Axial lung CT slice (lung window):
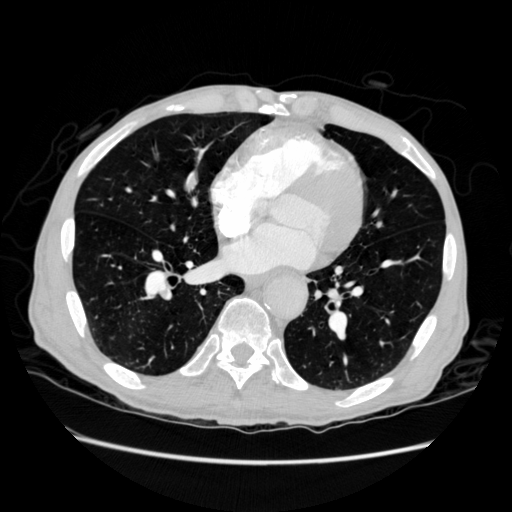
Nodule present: no